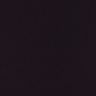
Metastatic tissue present: no